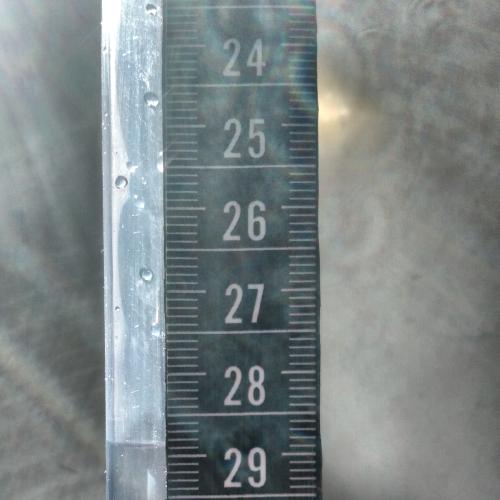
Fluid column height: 28.8 cm